Question:
As you can see in the picture I have a box2d world with some bodies. I have a inputproccessor set up as well but I can't seem to be able to make the boxes disappear when I click on them.
I basically want a way for my mouse clicks/touch to check if it intersects with the bodies/box. If it does I want that body to disappear. Could someone point me in the right direciton? I tried setting up a stage and making the bodies into buttons so that onClickListen would work but that turned out messy and wouldn't work.
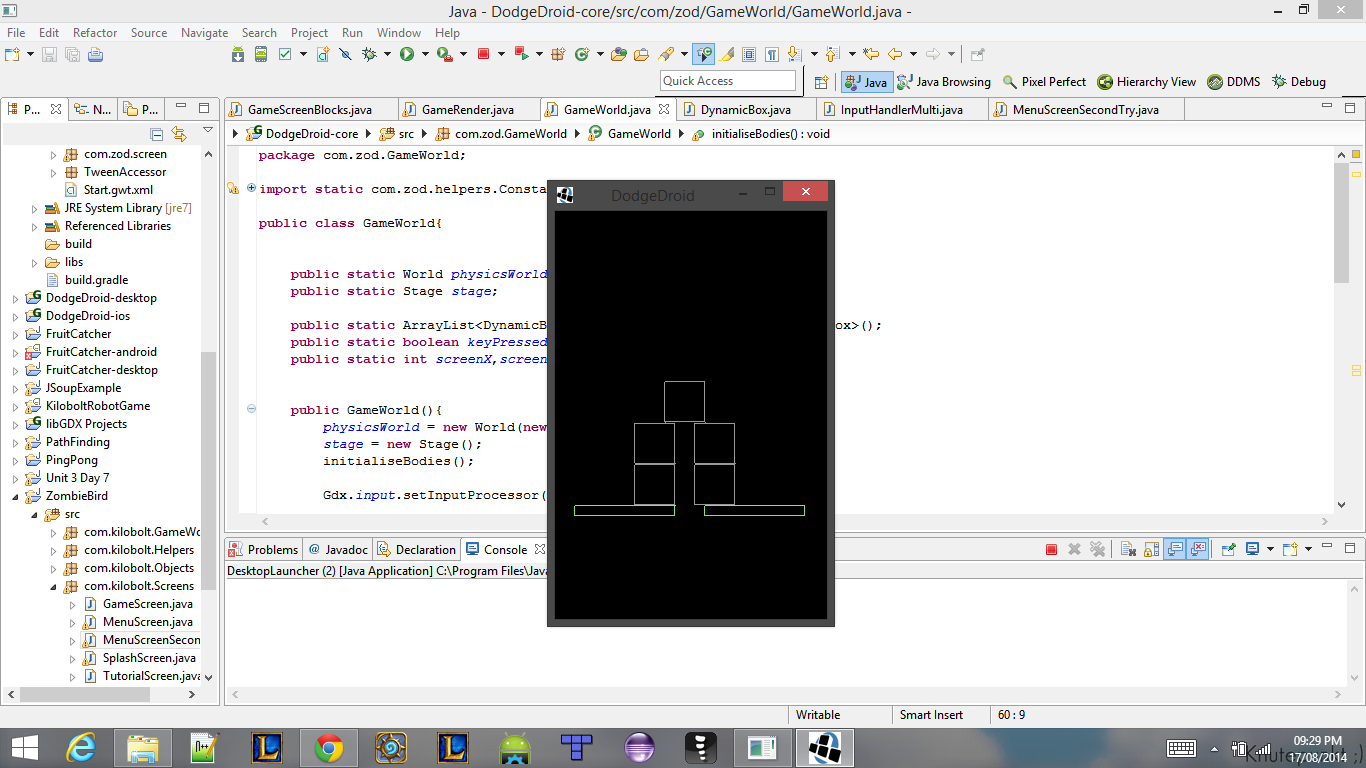
Answer: Ok I managed to solve this on my own. This is the code I wrote in my inputproccessor class.
You need to declare hitBody at the top of class as a body btw which isn't shown below.
'''
Vector3 testPoint = new Vector3();
QueryCallback callback = new QueryCallback() {
@Override
public boolean reportFixture(Fixture fixture) {
if(fixture.testPoint(testPoint.x,testPoint.y)){
hitBody = fixture.getBody();
return false;
}else{
return true;
}
}
};
@Override
public boolean touchDown(int screenX, int screenY, int pointer, int button) {
GameRender.cam.unproject(testPoint.set(screenX,screenY,0));
hitBody = null;
GameWorld.physicsWorld.QueryAABB(callback, testPoint.x - 0.0001f,
testPoint.y - 0.0001f,
testPoint.x + 0.0001f,
testPoint.y + 0.0001f);
for(DynamicBox b:GameWorld.BoxList){
if(hitBody == b.boxerino){
System.out.println("click detected");
b.shouldRemove = true;
}
}
return false;
}
'''
There is a boolean which I turn to true if the body is clicked.(b.shouldRemove=true) After that I go to my update loop and remove the body and also the body factory class from the arrayList.
'''
public void update(float delta){
physicsWorld.step(delta, 2, 2);
for(int i=0;i<BoxList.size();i++){
DynamicBox b = BoxList.get(i);
if(b.shouldRemove==true){
physicsWorld.destroyBody(b.boxerino);
BoxList.remove(i);
}
}
}
'''